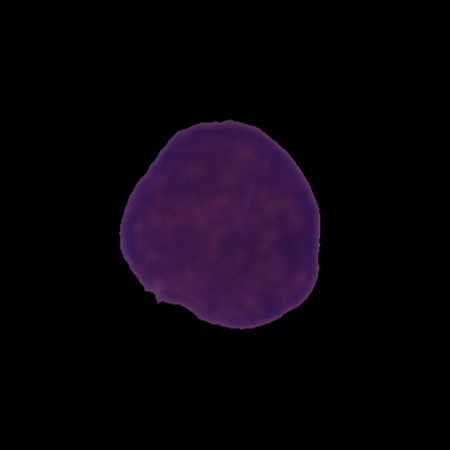
Label: cancer